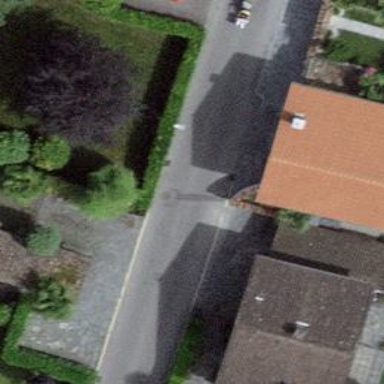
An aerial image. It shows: Service road with sett surface.